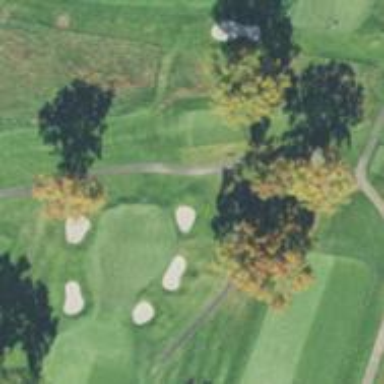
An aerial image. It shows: Pathway for golfing.